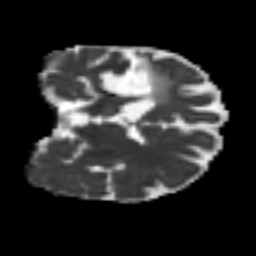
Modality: MD
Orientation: coronal
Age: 56
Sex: male
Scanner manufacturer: siemens
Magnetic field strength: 3 T
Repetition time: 4.987 s
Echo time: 0.0792 s